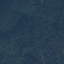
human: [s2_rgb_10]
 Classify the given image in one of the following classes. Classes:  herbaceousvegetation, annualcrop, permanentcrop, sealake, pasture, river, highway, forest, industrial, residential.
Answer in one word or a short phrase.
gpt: Forest